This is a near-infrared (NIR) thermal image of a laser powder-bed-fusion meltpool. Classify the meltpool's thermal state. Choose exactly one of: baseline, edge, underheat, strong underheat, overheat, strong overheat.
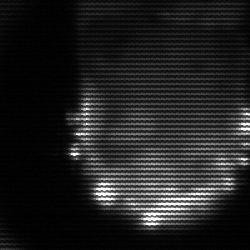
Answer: baseline